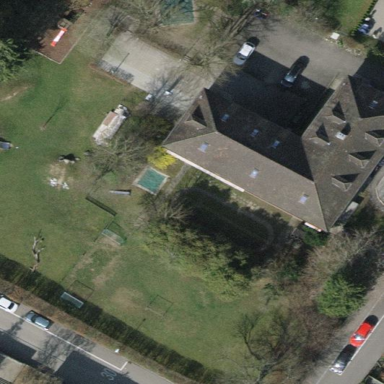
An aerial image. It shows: Kindergarten.